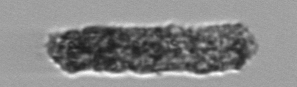
Label: fecal_pellet